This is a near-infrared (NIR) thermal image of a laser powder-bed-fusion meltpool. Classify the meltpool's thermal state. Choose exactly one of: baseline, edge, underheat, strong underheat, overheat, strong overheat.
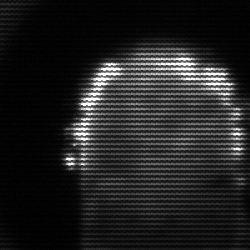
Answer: baseline